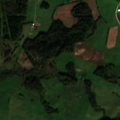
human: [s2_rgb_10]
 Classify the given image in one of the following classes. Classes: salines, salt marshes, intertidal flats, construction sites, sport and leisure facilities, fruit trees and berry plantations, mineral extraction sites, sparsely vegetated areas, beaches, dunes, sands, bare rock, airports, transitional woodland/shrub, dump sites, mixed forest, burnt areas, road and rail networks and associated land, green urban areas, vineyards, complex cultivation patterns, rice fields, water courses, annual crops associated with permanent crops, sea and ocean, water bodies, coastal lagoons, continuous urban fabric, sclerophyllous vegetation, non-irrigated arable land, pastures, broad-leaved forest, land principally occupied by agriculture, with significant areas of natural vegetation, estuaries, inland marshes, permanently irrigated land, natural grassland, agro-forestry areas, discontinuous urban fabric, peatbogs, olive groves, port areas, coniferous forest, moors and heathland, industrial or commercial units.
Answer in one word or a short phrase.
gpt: non-irrigated arable land, pastures, complex cultivation patterns, land principally occupied by agriculture, with significant areas of natural vegetation, mixed forest